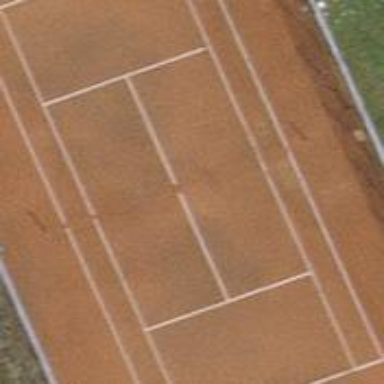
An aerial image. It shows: Sandy tennis court in leisure land pitch.